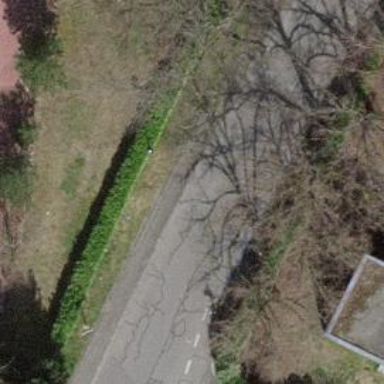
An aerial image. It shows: Fence.